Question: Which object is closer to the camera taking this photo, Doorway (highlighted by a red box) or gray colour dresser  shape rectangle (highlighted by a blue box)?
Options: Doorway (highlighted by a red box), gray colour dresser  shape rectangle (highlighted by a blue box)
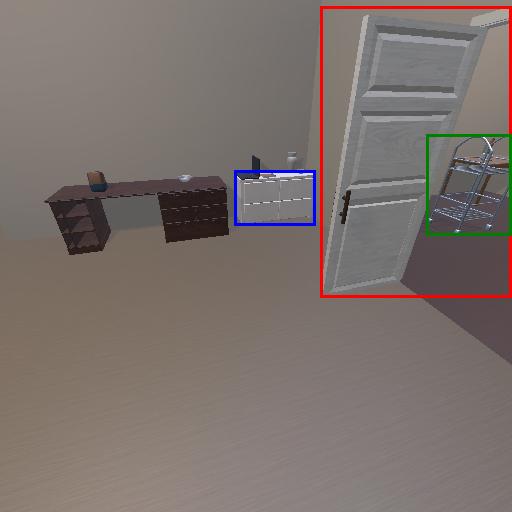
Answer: Doorway (highlighted by a red box)